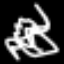
Label: squiggle